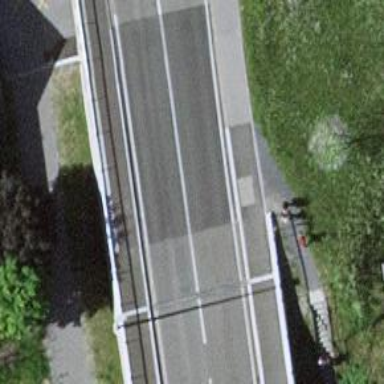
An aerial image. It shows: Uncontrolled zebra crossing on the road.